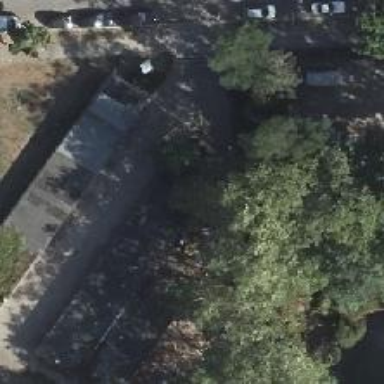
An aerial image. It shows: Group of garages.